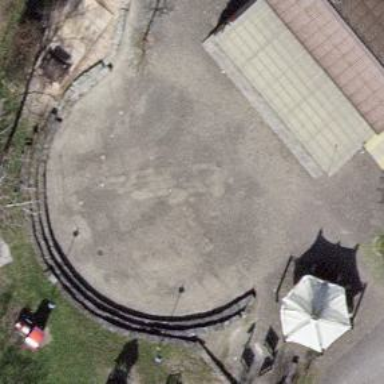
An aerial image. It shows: Beautiful fountain.